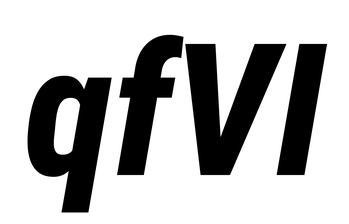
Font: Roboto-Italic_Condensed_ExtraBold_Italic